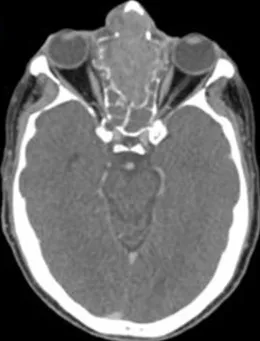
Computed tomography scan in axial.
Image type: radiology (ct)